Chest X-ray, PA view. Patient: 61 years old, sex F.
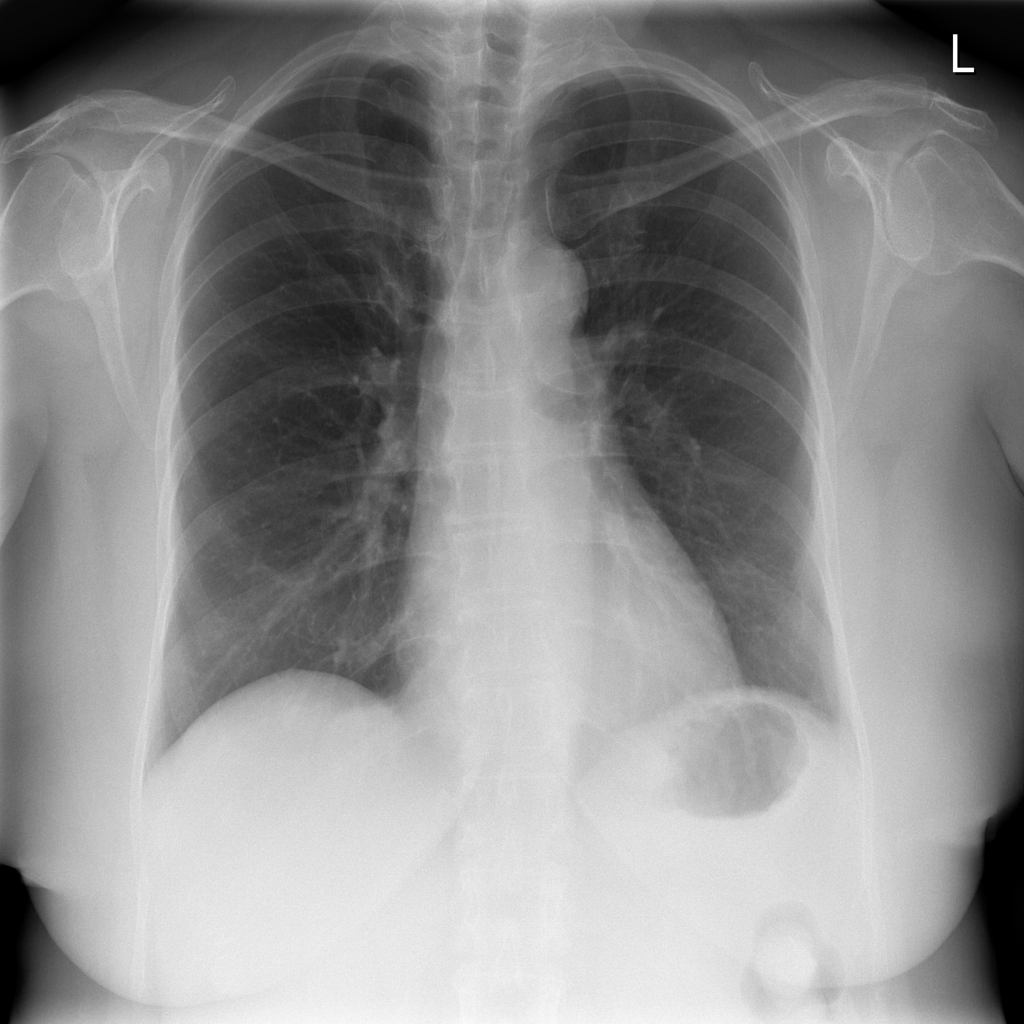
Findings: No Finding